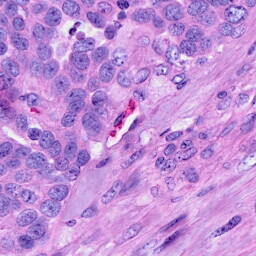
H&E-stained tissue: Ovarian